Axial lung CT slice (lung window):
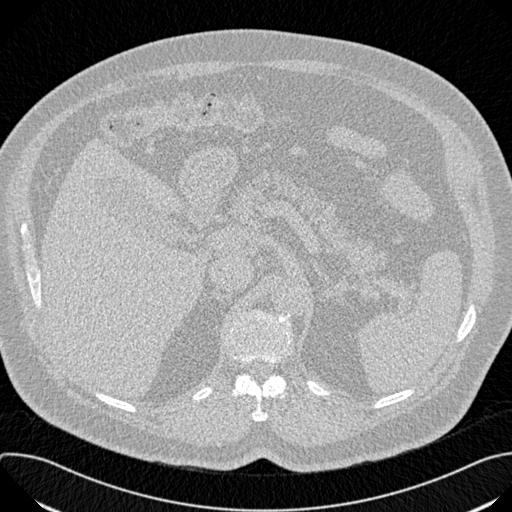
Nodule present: no